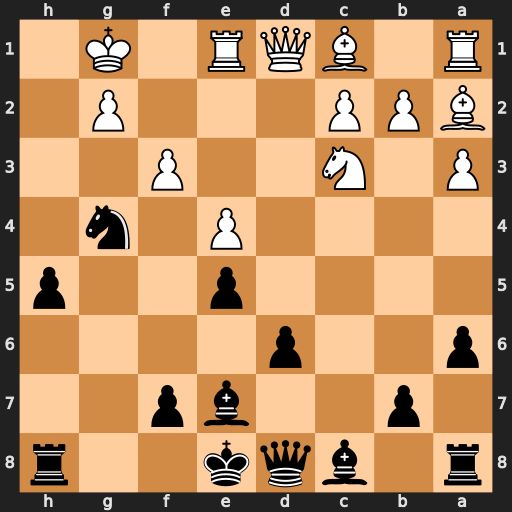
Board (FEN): r1bqk2r/1p2bp2/p2p4/4p2p/4P1n1/P1N2P2/BPP3P1/R1BQR1K1
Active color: b
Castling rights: kq
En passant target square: -
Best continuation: Qb6+ Be3 Nxe3